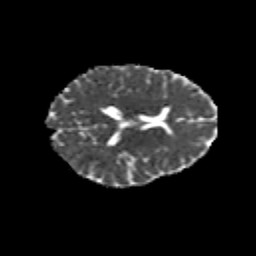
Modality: MD
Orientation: axial
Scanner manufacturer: siemens
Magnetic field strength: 3 T
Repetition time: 6.8 s
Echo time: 0.093 s